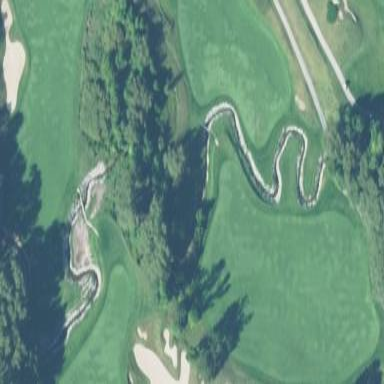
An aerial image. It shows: Lush grass fairway on golf course.